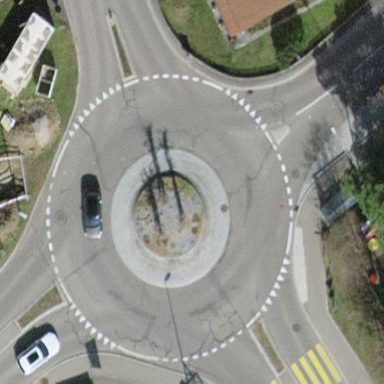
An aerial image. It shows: Tertiary road with asphalt surface leading to roundabout.